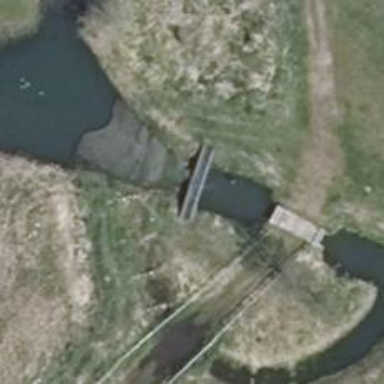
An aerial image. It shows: Weir along the waterway.